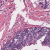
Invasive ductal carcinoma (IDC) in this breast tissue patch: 1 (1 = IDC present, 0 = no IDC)